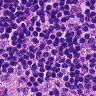
Metastatic tissue present: yes